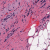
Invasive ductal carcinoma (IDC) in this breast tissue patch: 0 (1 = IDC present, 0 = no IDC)